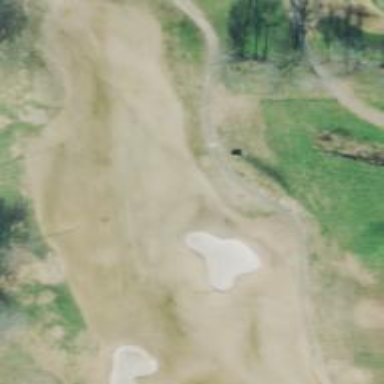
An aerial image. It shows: Path for both road and golf.